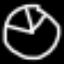
Label: clock